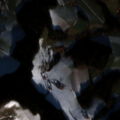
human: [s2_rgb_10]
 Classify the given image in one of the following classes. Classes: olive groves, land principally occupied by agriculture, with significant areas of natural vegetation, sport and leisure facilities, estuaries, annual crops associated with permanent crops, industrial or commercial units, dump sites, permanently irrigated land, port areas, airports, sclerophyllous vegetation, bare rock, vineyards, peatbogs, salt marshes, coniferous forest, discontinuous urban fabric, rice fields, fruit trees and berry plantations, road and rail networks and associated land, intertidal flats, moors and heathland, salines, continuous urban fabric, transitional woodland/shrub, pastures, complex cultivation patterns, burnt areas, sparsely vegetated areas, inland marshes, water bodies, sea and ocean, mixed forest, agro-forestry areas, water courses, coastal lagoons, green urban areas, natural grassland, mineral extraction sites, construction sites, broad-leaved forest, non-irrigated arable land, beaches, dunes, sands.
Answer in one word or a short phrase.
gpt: non-irrigated arable land, complex cultivation patterns, coniferous forest